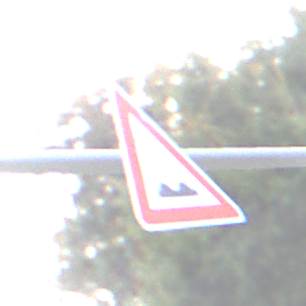
Verkehrszeichen: UnebeneFahrbahn
Umgebung: Outdoor, Urban
Tageszeit: SunriseSunset
Wetter: Clear
Licht: Natural
Jahreszeit: NotSpecified
Kontrast: LowContrast